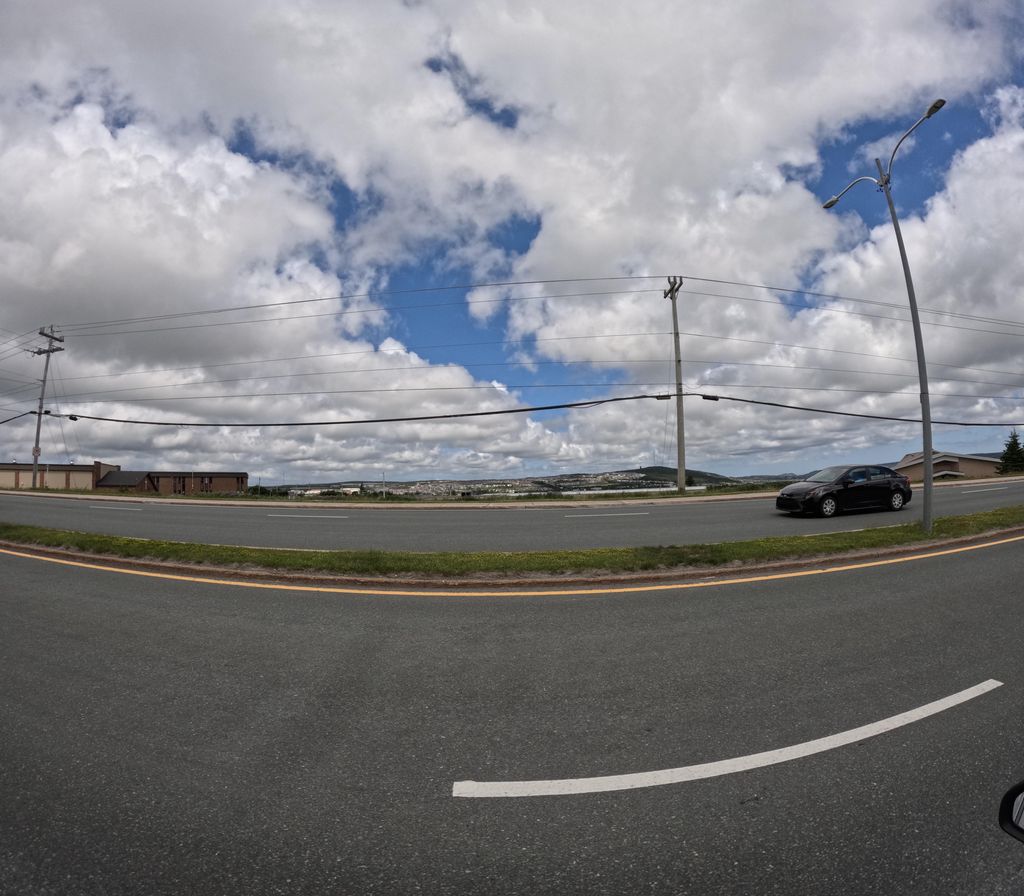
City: st_johns